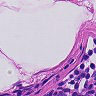
Metastatic tissue present: no